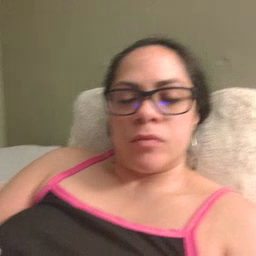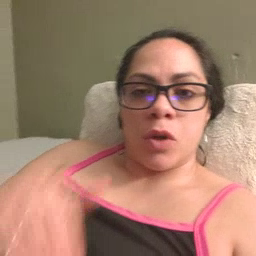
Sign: pool